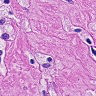
Metastatic tissue present: yes